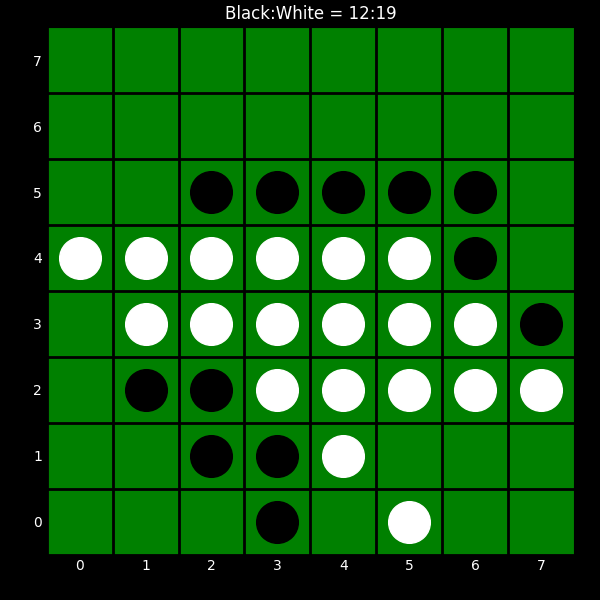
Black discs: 12
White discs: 19